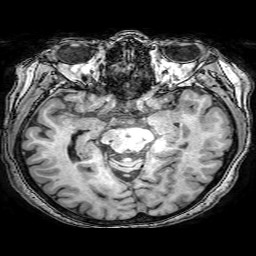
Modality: T1w
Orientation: coronal
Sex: female
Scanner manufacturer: philips
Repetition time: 0.00811 s
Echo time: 0.00371 s